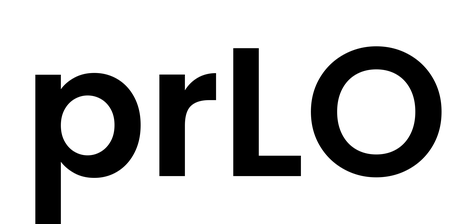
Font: Poppins-SemiBold